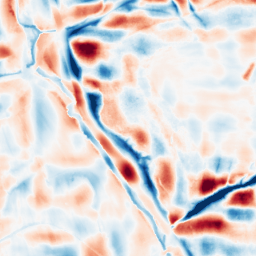
Category: wavelet
Decomposition family: wavelet_dwt
Decomposition parameters: wavelet: db4
level: 5
Upsampling method: bilinear
Upsampling parameters: scale: 4
Upsampling scale: 4